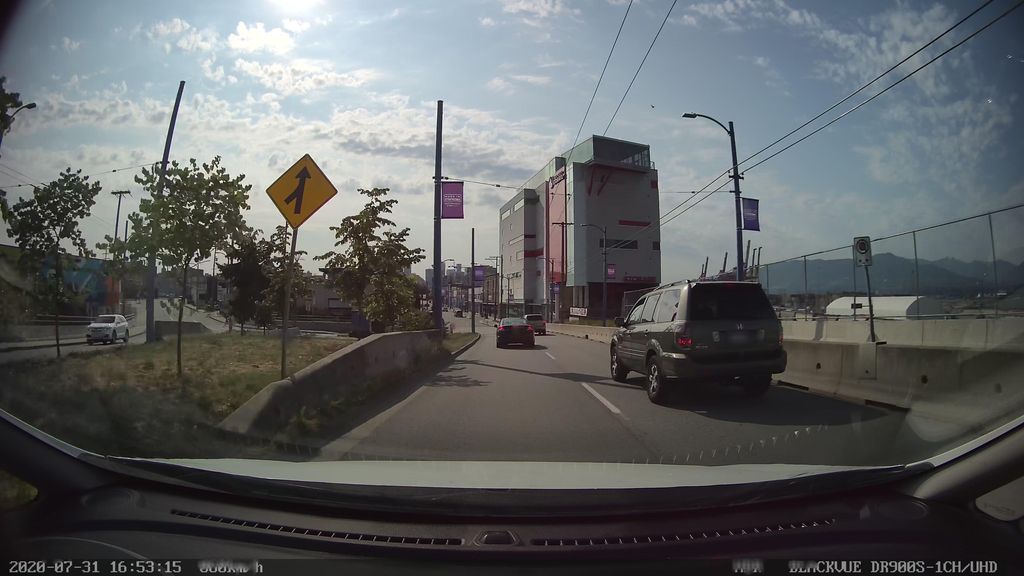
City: vancouver